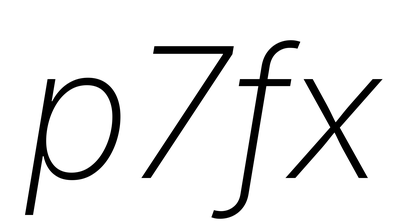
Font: Inter-Italic_ExtraLight_Italic